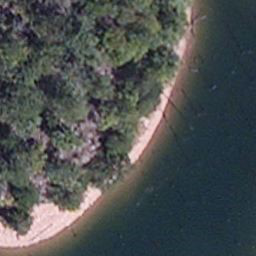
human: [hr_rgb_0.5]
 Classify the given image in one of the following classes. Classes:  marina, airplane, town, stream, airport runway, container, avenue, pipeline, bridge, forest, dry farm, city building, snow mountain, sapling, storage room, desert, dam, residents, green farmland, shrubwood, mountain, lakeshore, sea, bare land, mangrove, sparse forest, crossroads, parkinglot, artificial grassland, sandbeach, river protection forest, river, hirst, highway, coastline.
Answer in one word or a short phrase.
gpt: lakeshore